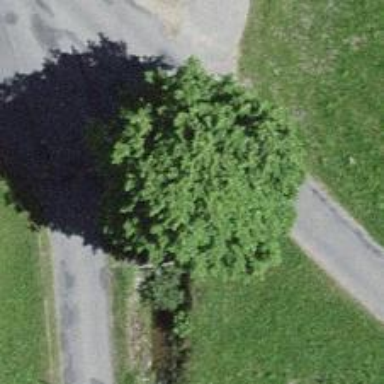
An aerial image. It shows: Single tag "natural: tree."